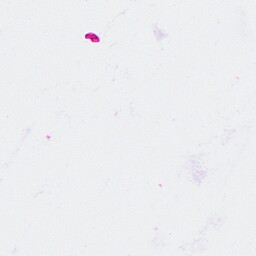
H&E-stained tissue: Breast